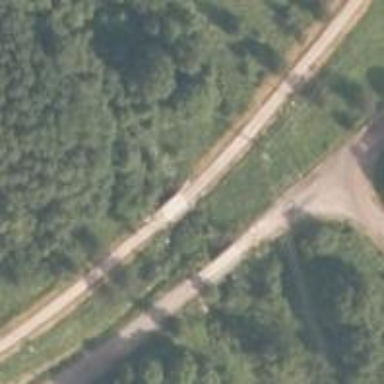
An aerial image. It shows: Footway road on bridge designed for nordic skiing. The ski track is groomed for classic and skating styles.